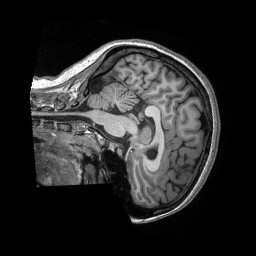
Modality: T1w
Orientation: sagittal
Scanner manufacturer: siemens
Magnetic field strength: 3 T
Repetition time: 2.3 s
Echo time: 0.00308 s